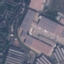
Land use / land cover class: Industrial